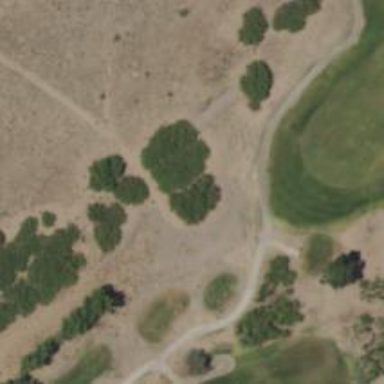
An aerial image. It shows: Golf cartpath that is also road path.